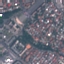
Land use / land cover class: Residential